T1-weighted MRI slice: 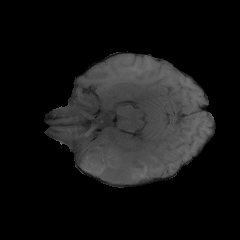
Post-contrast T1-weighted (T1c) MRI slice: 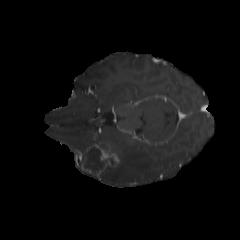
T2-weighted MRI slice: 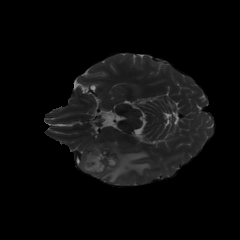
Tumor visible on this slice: yes